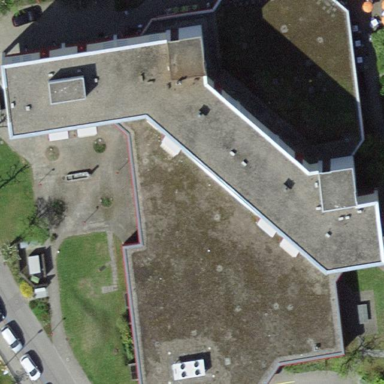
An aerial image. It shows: Building with flat roof. The building has multiple parts.